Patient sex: M
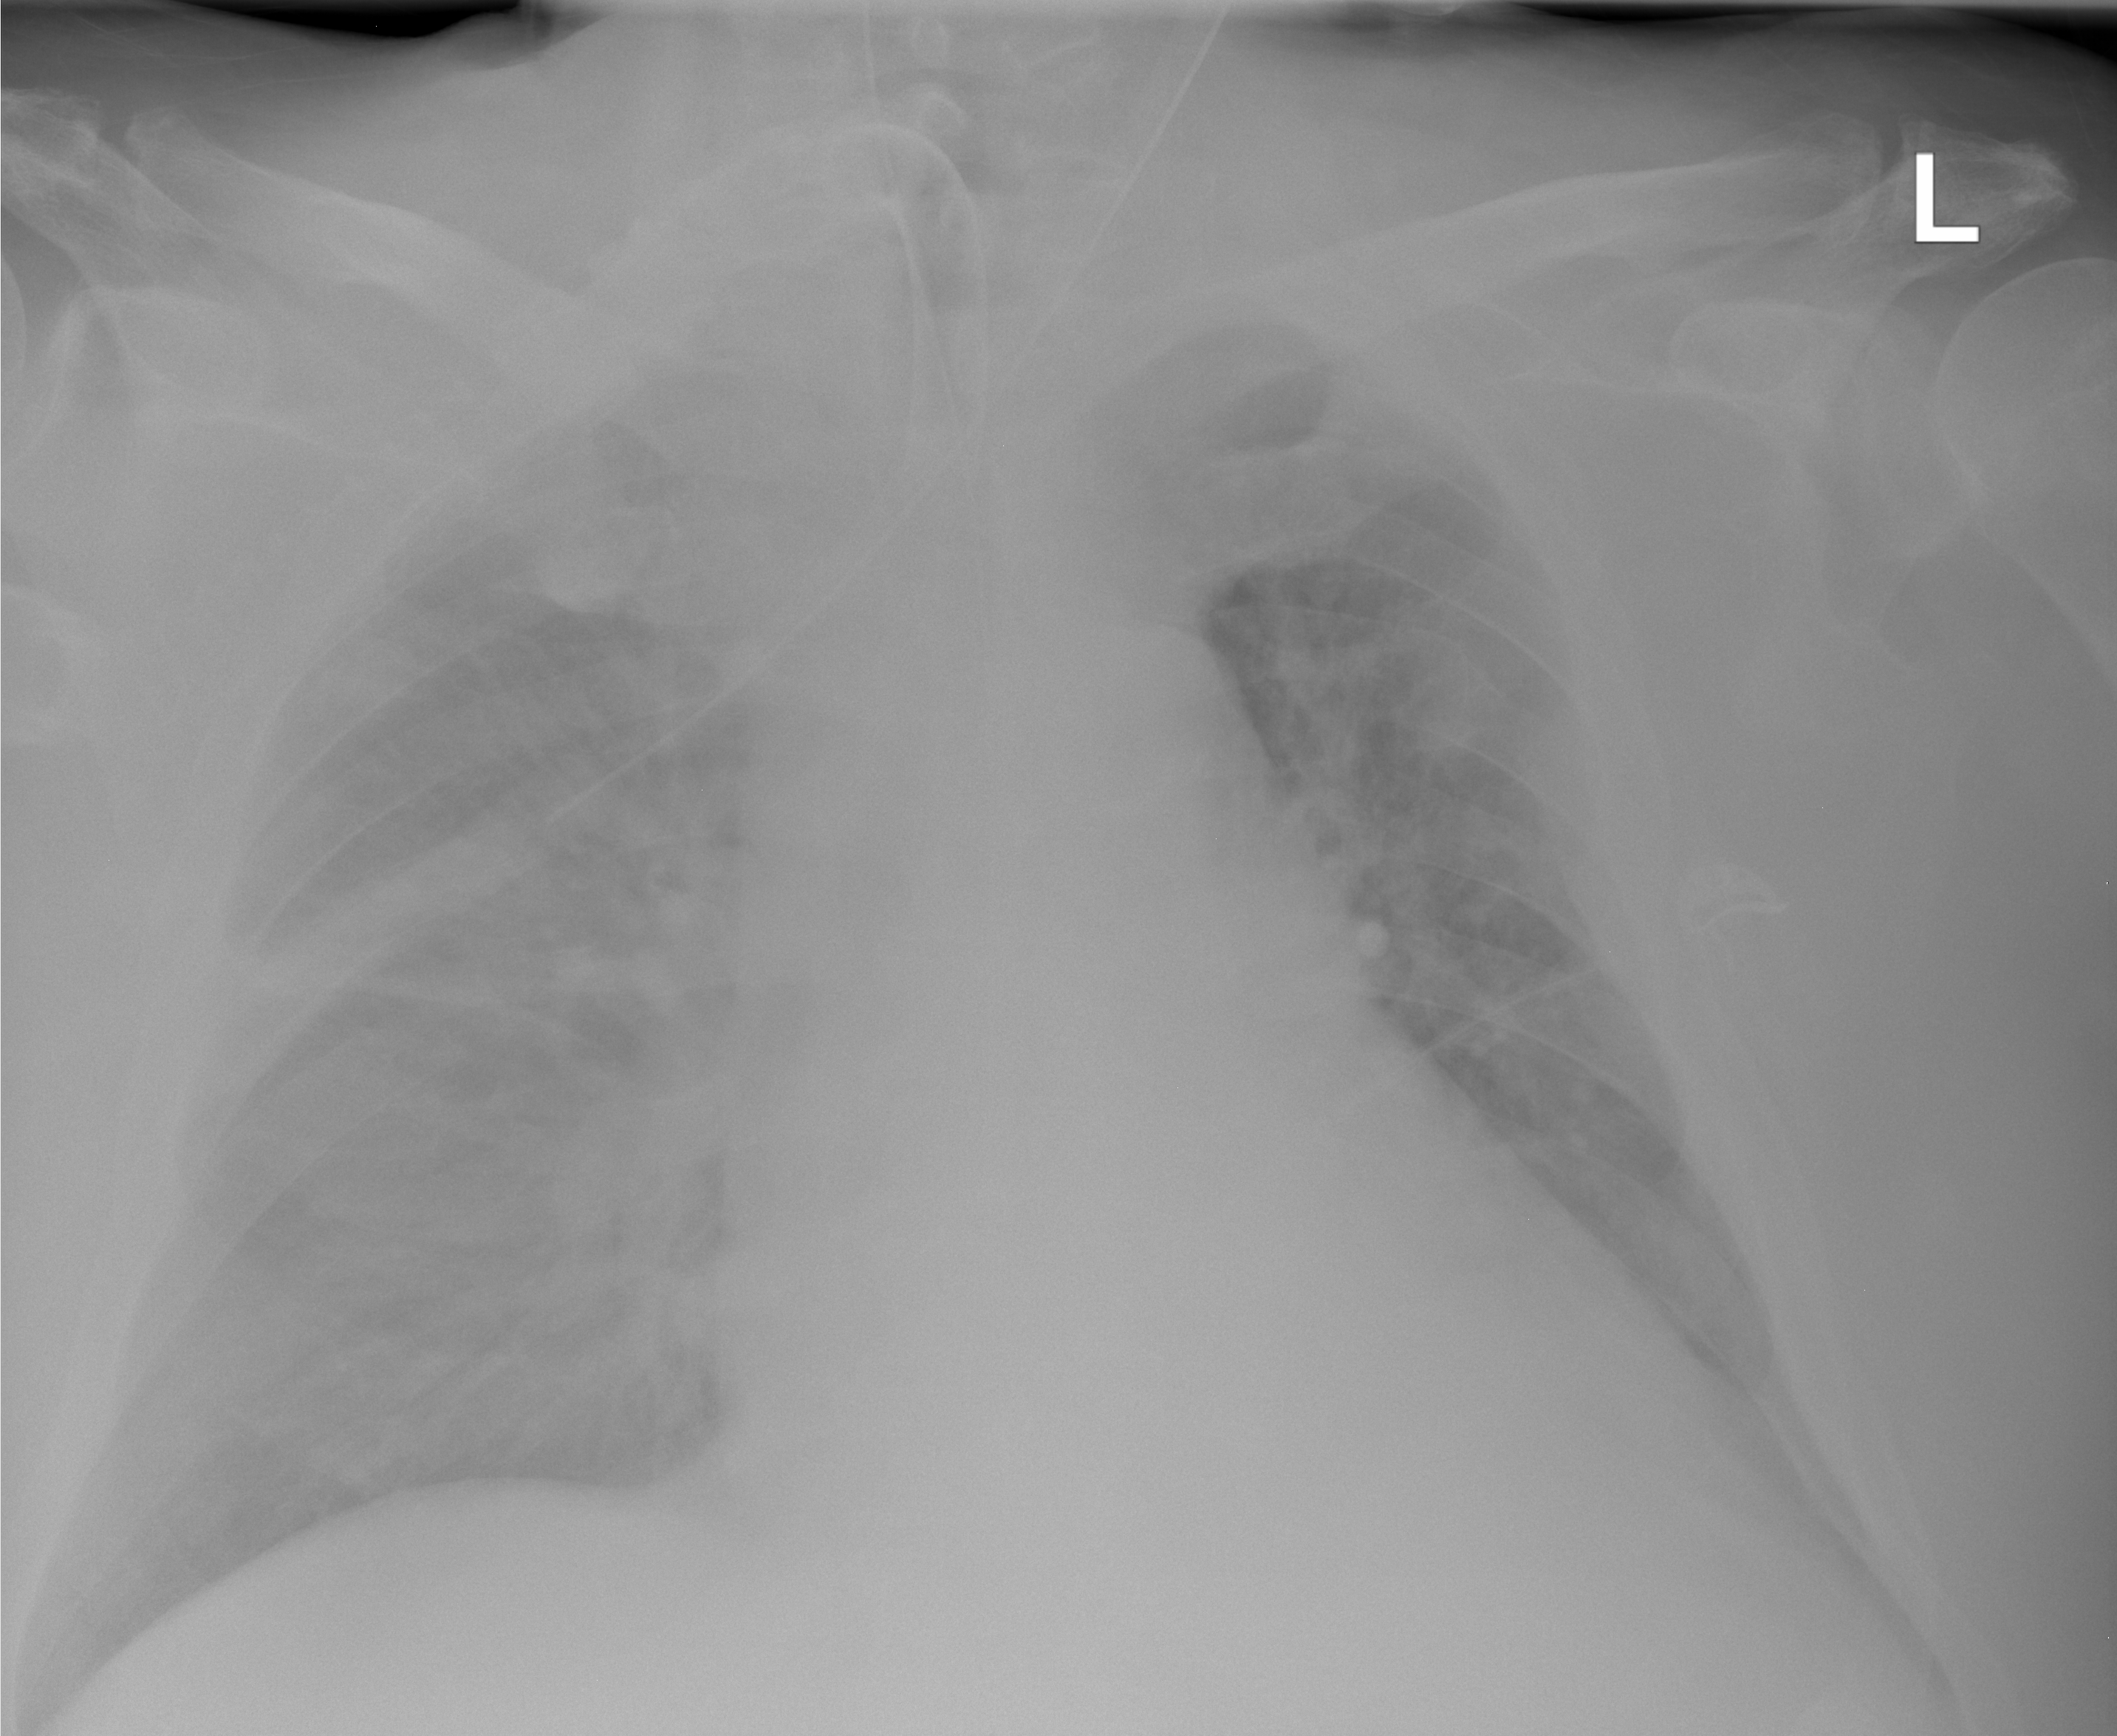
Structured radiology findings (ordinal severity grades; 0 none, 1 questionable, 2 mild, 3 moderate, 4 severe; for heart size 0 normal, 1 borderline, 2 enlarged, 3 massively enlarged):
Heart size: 2
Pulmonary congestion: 3
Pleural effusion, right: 2
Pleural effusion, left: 1
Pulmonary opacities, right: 1
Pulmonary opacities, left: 1
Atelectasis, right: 2
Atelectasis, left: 2